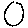
Label: circle